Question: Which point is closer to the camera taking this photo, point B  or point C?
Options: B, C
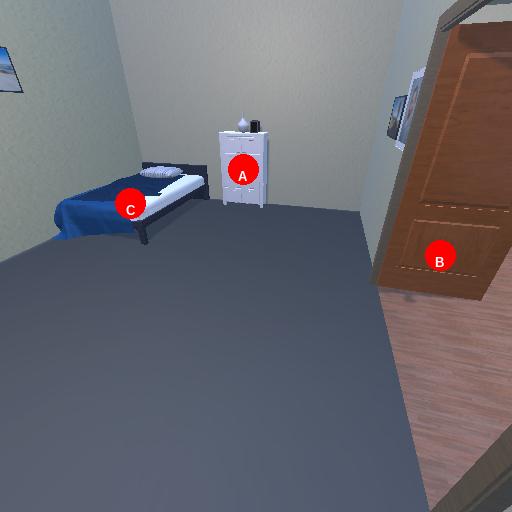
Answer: B